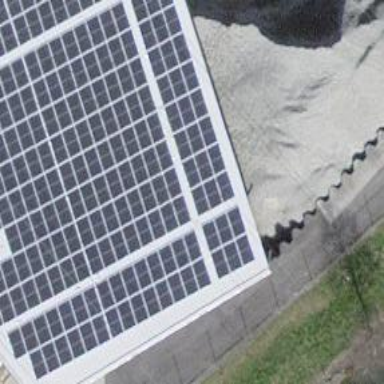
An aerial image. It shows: Solar power generator.